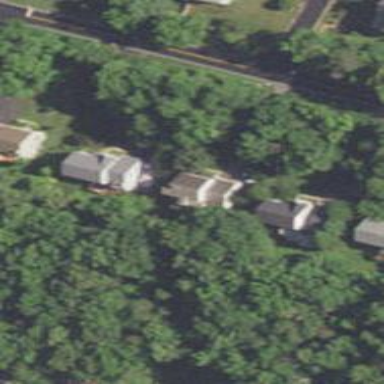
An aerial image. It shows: Neighborhood.